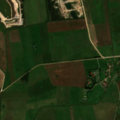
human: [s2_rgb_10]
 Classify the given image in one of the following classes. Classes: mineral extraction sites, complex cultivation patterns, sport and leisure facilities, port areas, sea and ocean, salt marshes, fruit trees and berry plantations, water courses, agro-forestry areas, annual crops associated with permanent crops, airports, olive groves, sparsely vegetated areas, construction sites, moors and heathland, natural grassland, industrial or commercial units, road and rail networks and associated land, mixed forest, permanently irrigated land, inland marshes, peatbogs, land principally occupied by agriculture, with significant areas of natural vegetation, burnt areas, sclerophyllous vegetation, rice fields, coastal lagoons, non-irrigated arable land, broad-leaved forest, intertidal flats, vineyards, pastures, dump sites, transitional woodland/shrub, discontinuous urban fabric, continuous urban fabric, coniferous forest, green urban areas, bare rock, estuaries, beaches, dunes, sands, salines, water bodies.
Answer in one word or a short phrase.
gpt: mineral extraction sites, non-irrigated arable land, complex cultivation patterns